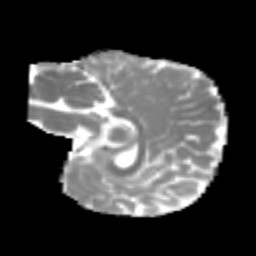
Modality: MD
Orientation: sagittal
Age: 6
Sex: female
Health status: healthy